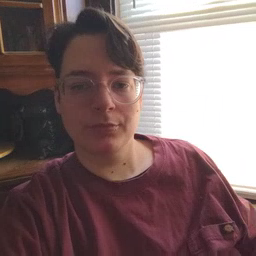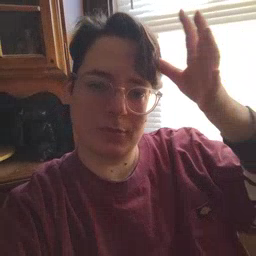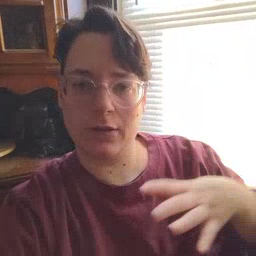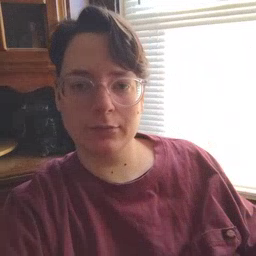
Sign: man